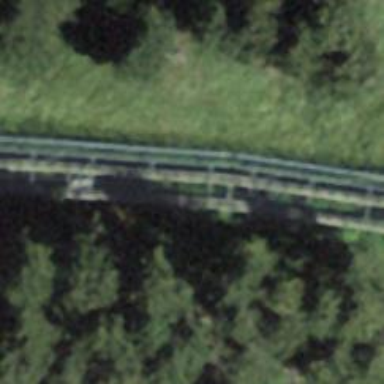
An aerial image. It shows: Funicular railway with one track.